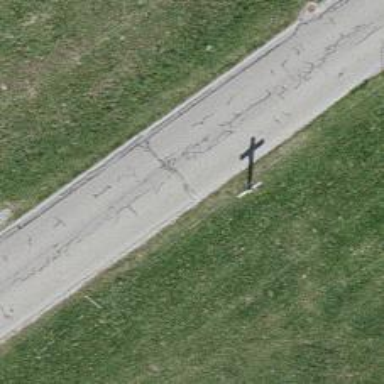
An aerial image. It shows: Wayside cross with historic significance.